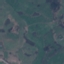
Land use / land cover: Pasture